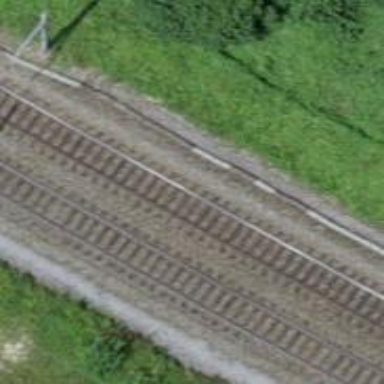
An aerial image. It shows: Single railway track with electrified contact line.